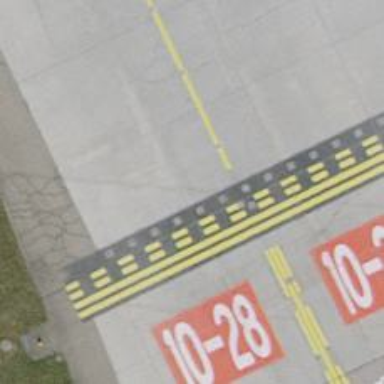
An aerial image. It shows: Runway holding position.